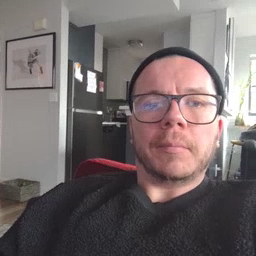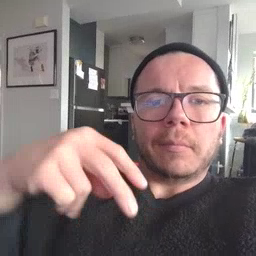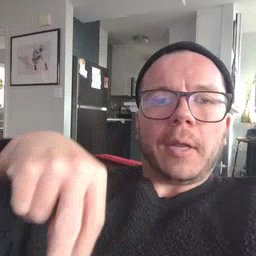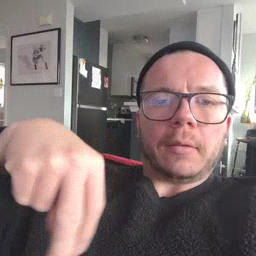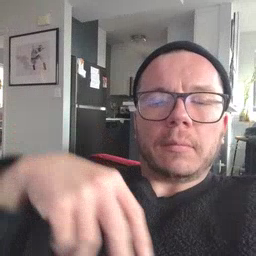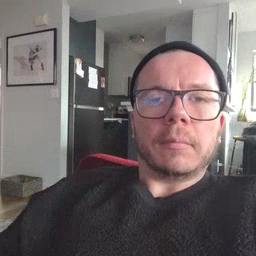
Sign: dance